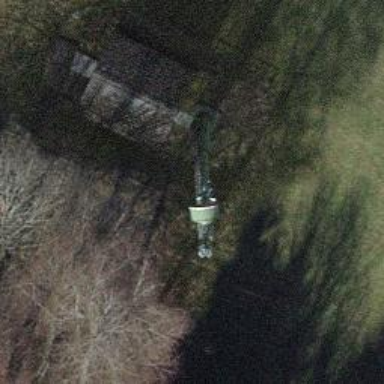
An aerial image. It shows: Man-made mast used for communication purposes.